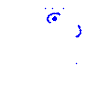
Particle: electron